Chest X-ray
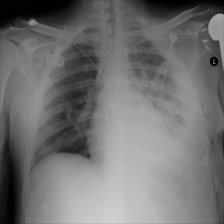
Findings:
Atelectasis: negative
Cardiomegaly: negative
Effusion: positive
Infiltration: positive
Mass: negative
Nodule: positive
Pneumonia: negative
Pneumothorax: negative
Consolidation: negative
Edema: negative
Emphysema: positive
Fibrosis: negative
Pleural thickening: positive
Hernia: negative